Aerial crown-view tile of a tropical tree (Barro Colorado Island, Panama), acquired 20241112:
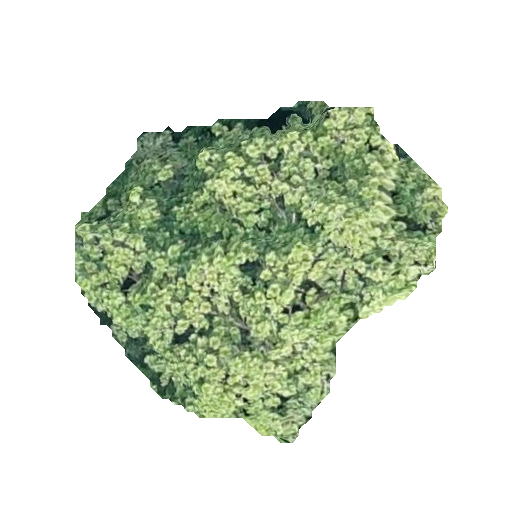
Species: Anacardium excelsum
GBIF accepted scientific name: Anacardium excelsum
Crown area: 129.47 m²